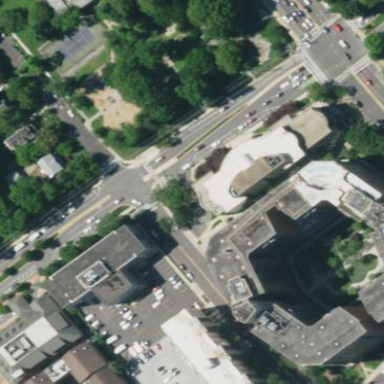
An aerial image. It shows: Office building.